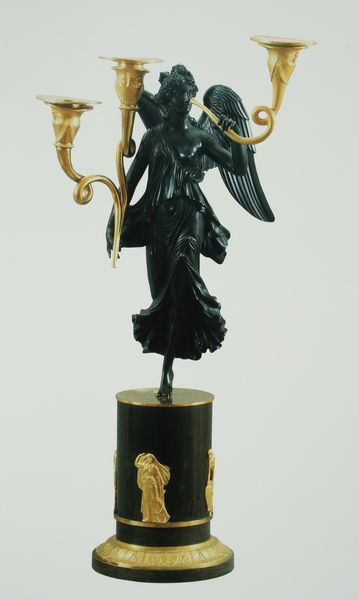
Titel: Kandelaber-Paar mit geflügelter Victoria
Standort: St. Petersburg
Institution: Schloss Pawlowsk
Schlagwörter: dunkel, flügel, fuß, weiß, frauen, grün, bewegung, brust, frau, geschwungen, grau, hell, kleid, licht, marmor, schwarz, rock, tanz, jung, arm, arme, falten, kleidung, rahmen, sockel, stein, figur, gewand, gold, haare, drei, gewänder, musik, rund, engel, skulptur, statue, bein, fels, jugendstil, weiblich, musizieren, kerze, muse, kerzen, leuchter, lüster, bronze, faltenwurf, plastik, edel, foto, fotografie, photographie, antike, vergoldet, deko, jugenstil, musicien, noir, gebogen, fliegend, art déco, allegorie, kunst, personifikation, göttin, statuette, puppe, photo, verziert, flöte, kerzenständer, kerzenhalter, kerzenleuchter, schnörkel, sschwarz, farbfoto, antik, manierismus, nymphe, venus, ständer, halter, drapé, trompeten, museum, zierde, golden, aufklärung, femme, empire, filigran, posaune, drehung, guss, blasen, cheveux, sein, filligran, robe, art nouveau, ebenholz, artemis, kandelaber, antique, liberté, toge, mamor, zylindrisch, dreiarmig, pierre, figut, antikisiert, trompete, couleur, skultur, onyx, aile, ange, marmot, gabriel, sculpture, victoire, himmlisch, doré, grec, seraphim, basalt, ailes, fama, peplos, grece, dorure, noire, marbre, coiffure, lampe, trompette, decoration, angehoben, girandole, auriculaire, bougeoir, bougie, chandelier, chiton, déesse, grâce, kitsch, legèreté, podaune, poil, socle, fußspitze, danseuse, polychromie, or, kerzenhlte, piédestal, doree, candelabre, patine, 1850, agathe, corne de brume, plaqué, kerzenszänder, noir et or